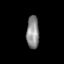
Tissue: prostate
Cell type: Myeloid cells
Senescence score: 0.7484
Nuclear area (px): 403
Mean DAPI intensity: 137.263